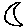
Label: moon